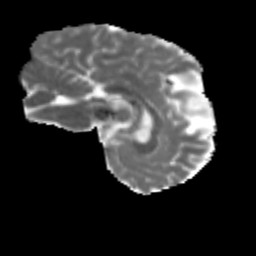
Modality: MD
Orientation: sagittal
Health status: ill
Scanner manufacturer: siemens
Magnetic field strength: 3 T
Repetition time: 6.8 s
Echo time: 0.097 s